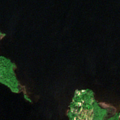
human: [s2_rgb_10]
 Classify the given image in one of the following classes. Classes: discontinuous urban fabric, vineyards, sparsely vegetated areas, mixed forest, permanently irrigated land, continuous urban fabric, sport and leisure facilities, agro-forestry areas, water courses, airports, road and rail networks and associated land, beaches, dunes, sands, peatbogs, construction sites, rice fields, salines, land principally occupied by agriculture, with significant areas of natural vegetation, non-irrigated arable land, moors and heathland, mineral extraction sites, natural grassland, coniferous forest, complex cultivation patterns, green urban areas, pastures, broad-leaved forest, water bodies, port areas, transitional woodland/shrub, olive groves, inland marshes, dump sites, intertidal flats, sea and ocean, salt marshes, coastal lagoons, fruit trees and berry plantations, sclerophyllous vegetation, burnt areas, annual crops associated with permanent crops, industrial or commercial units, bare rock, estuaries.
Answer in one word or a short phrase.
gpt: mixed forest, inland marshes, water bodies